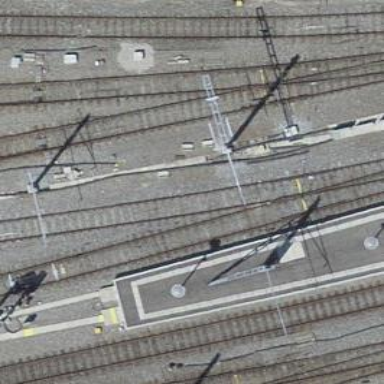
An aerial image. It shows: Railway yard with electrified tracks and single track.